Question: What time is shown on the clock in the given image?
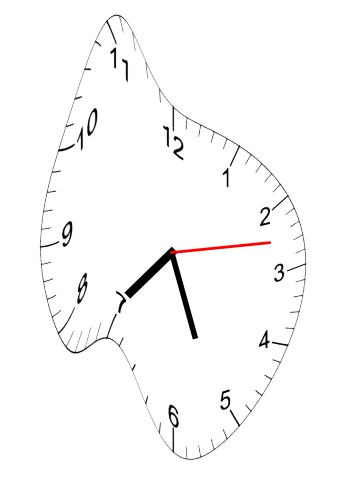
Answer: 07:26:13